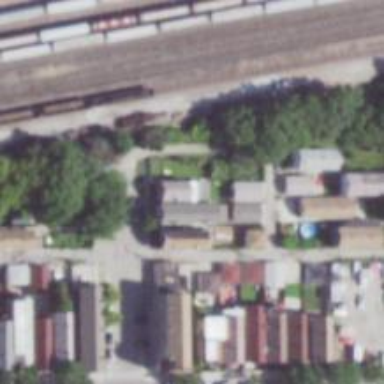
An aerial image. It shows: Alleyway designated as service road.